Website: slack
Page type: billing-address
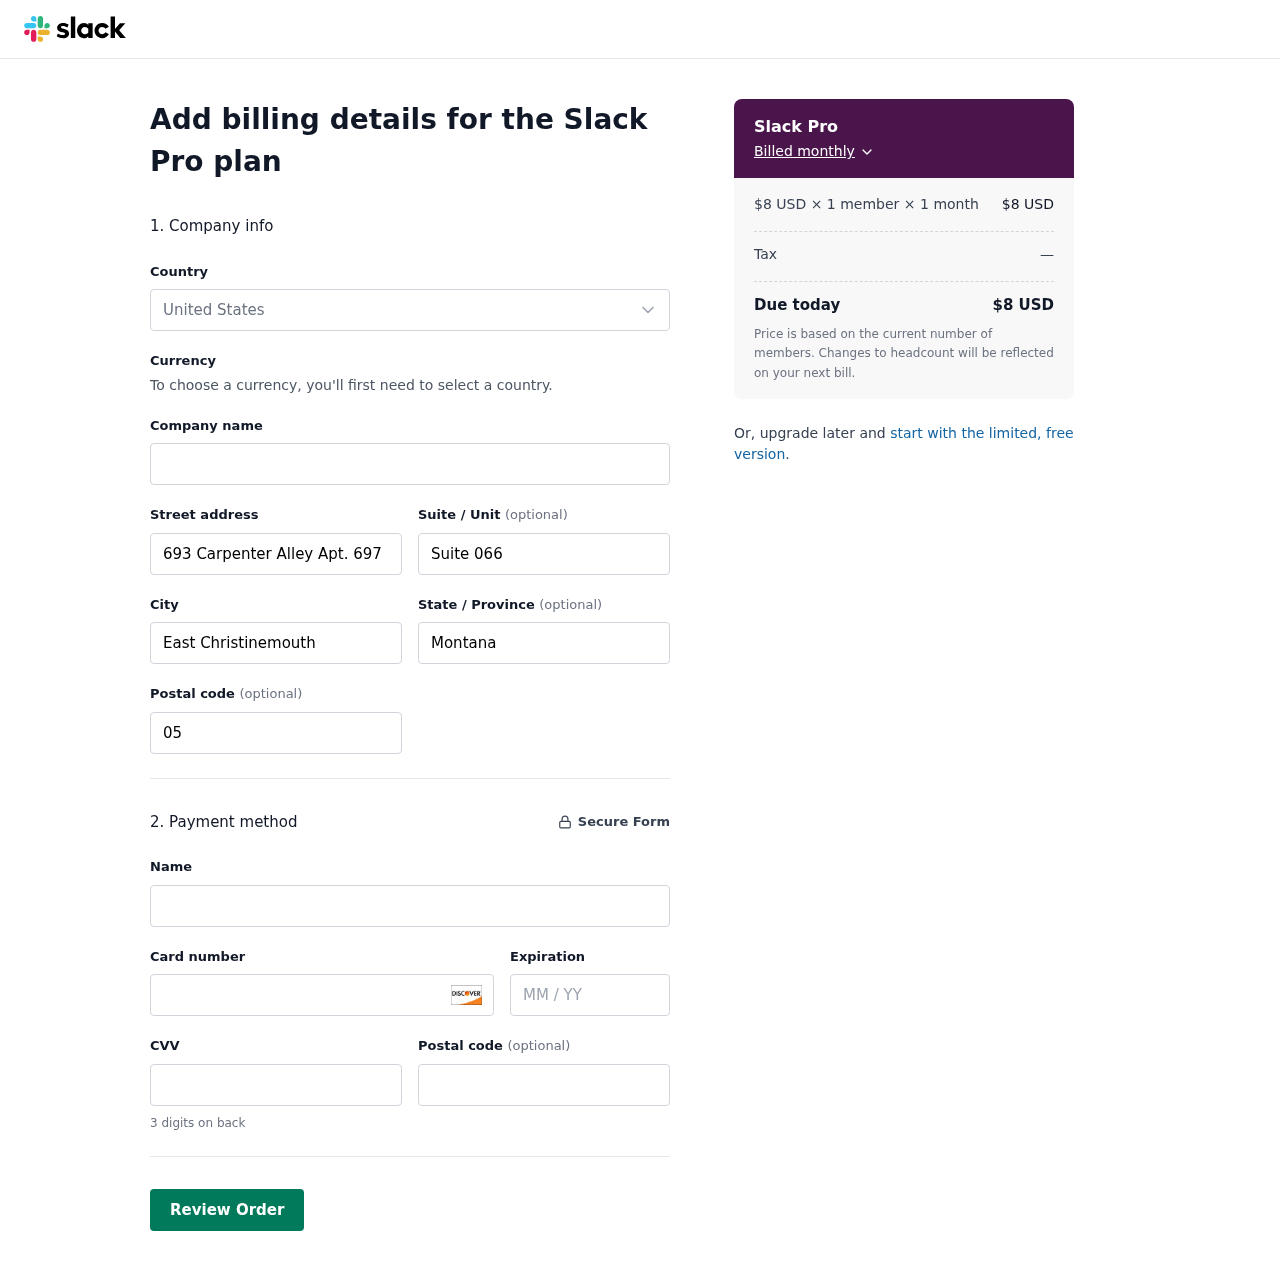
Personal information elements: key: PII_CARD_CVV
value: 173
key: PII_CARD_EXPIRY
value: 10/28
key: PII_CARD_NUMBER
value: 6503 3251 8387 3942
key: PII_CITY
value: East Christinemouth
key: PII_COUNTRY
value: United States
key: PII_FULLNAME
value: Andrew Moore
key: PII_POSTCODE
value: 05064
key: PII_POSTCODE2
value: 46700
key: PII_STATE
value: Montana
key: PII_STREET
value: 693 Carpenter Alley Apt. 697
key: PII_STREET2
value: Suite 066
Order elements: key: ORDER_PLAN_PRICE
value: $8 USD
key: ORDER_NUM_MEMBERS
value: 1 member
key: ORDER_NUM_MONTHS
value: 1 month
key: ORDER_SUBTOTAL
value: $8 USD
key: ORDER_TAX
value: —
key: ORDER_TOTAL
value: $8 USD